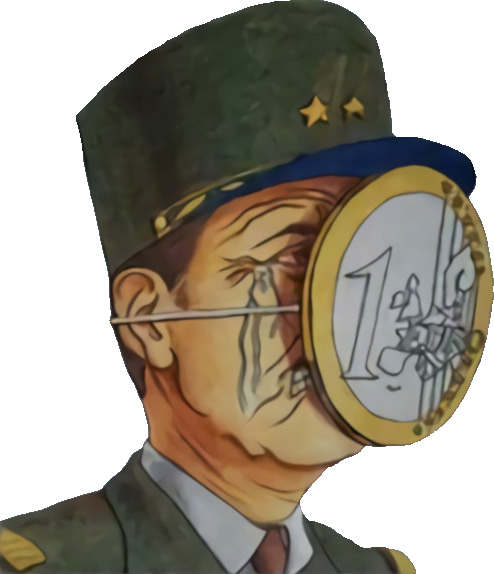
Label: 5_Crying_Wojak